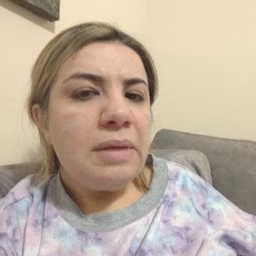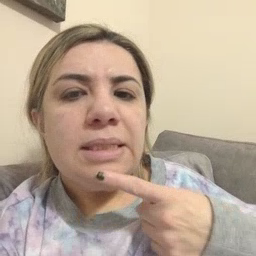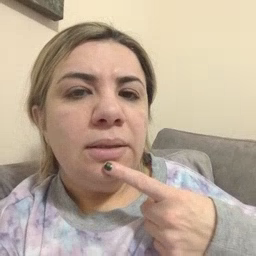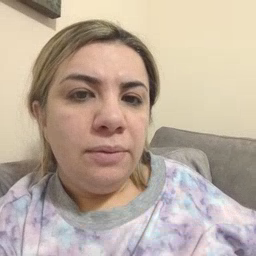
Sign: say